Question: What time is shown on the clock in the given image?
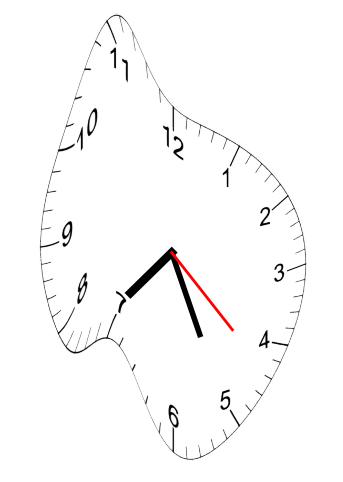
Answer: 07:25:22